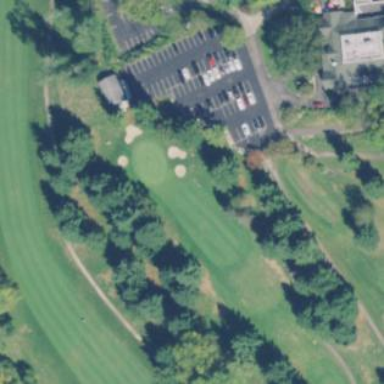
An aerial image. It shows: Golf fairway surrounded by grass.